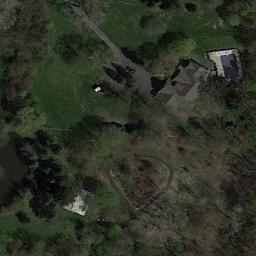
Label: residential